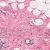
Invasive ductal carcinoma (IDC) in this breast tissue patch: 0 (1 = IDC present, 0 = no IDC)